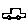
Label: car